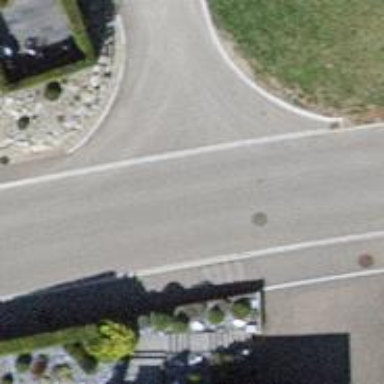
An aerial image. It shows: Residential road with asphalt surface.